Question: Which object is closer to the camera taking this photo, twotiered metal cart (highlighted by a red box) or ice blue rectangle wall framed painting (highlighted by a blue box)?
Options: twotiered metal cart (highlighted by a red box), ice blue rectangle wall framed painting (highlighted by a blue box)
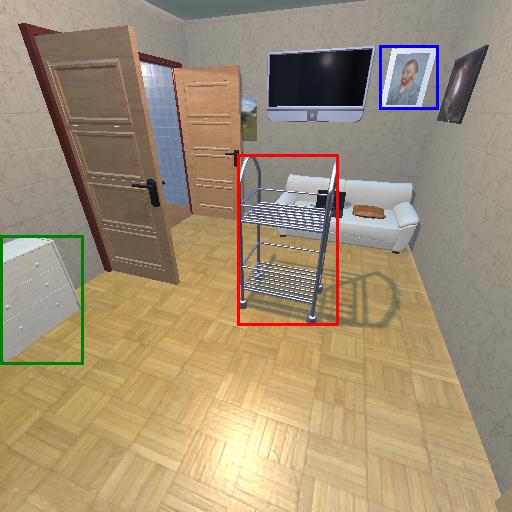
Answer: twotiered metal cart (highlighted by a red box)